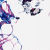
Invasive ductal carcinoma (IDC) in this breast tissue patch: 0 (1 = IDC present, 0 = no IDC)